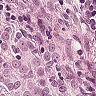
Metastatic tissue present: yes